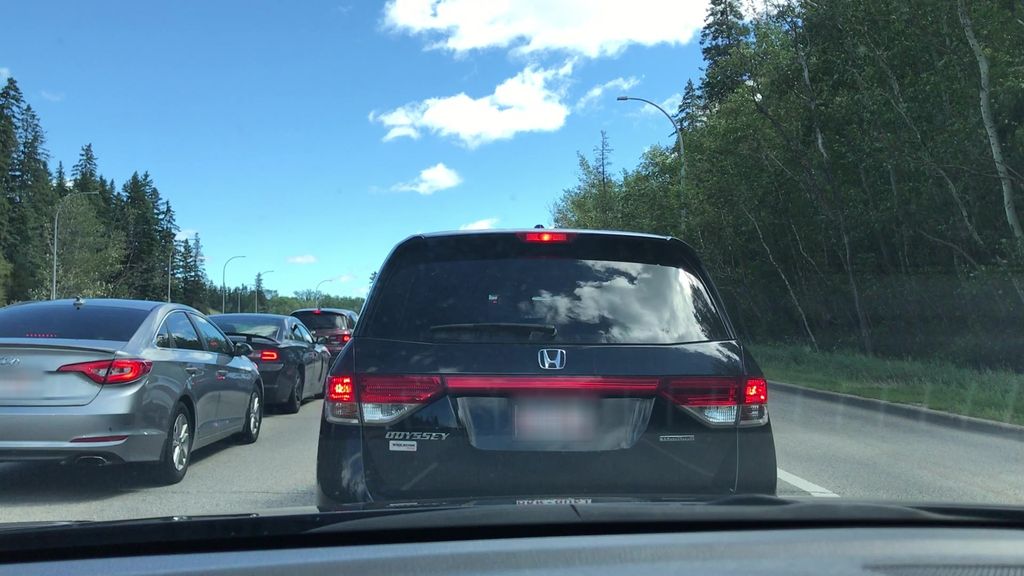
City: edmonton